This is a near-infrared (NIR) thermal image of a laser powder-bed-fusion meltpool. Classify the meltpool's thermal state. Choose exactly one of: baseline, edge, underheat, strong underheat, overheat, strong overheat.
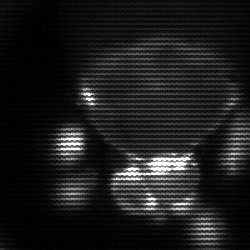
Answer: edge